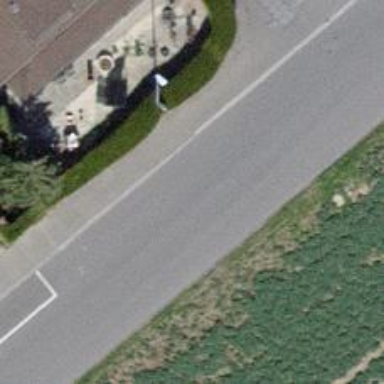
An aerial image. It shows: Bus stop with designated public transport stop position.